Field crop: maize
Growth stage: 2
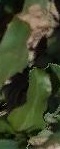
Species: maize